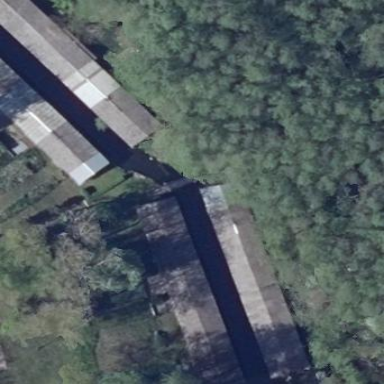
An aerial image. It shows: Group of garages.